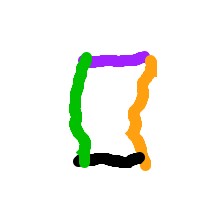
Shape: rectangle